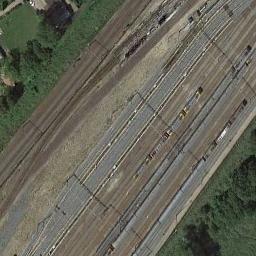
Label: railway